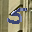
Label: 5